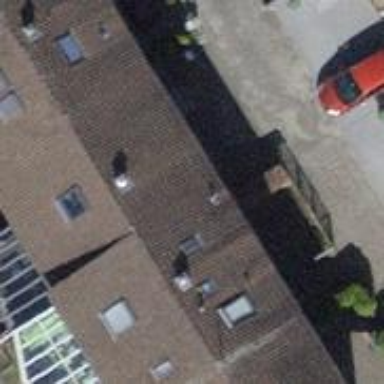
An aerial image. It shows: Terrace building.